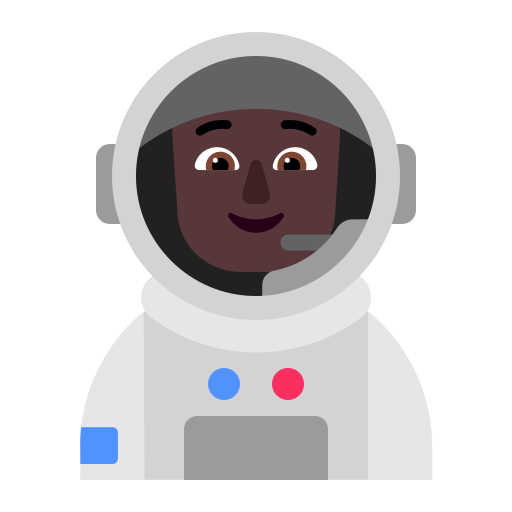
astronaut flat dark